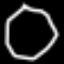
Label: octagon